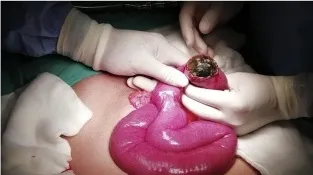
C - Size of gallstone (6 x 4 cm).
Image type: medical_photograph (other_medical_photograph)